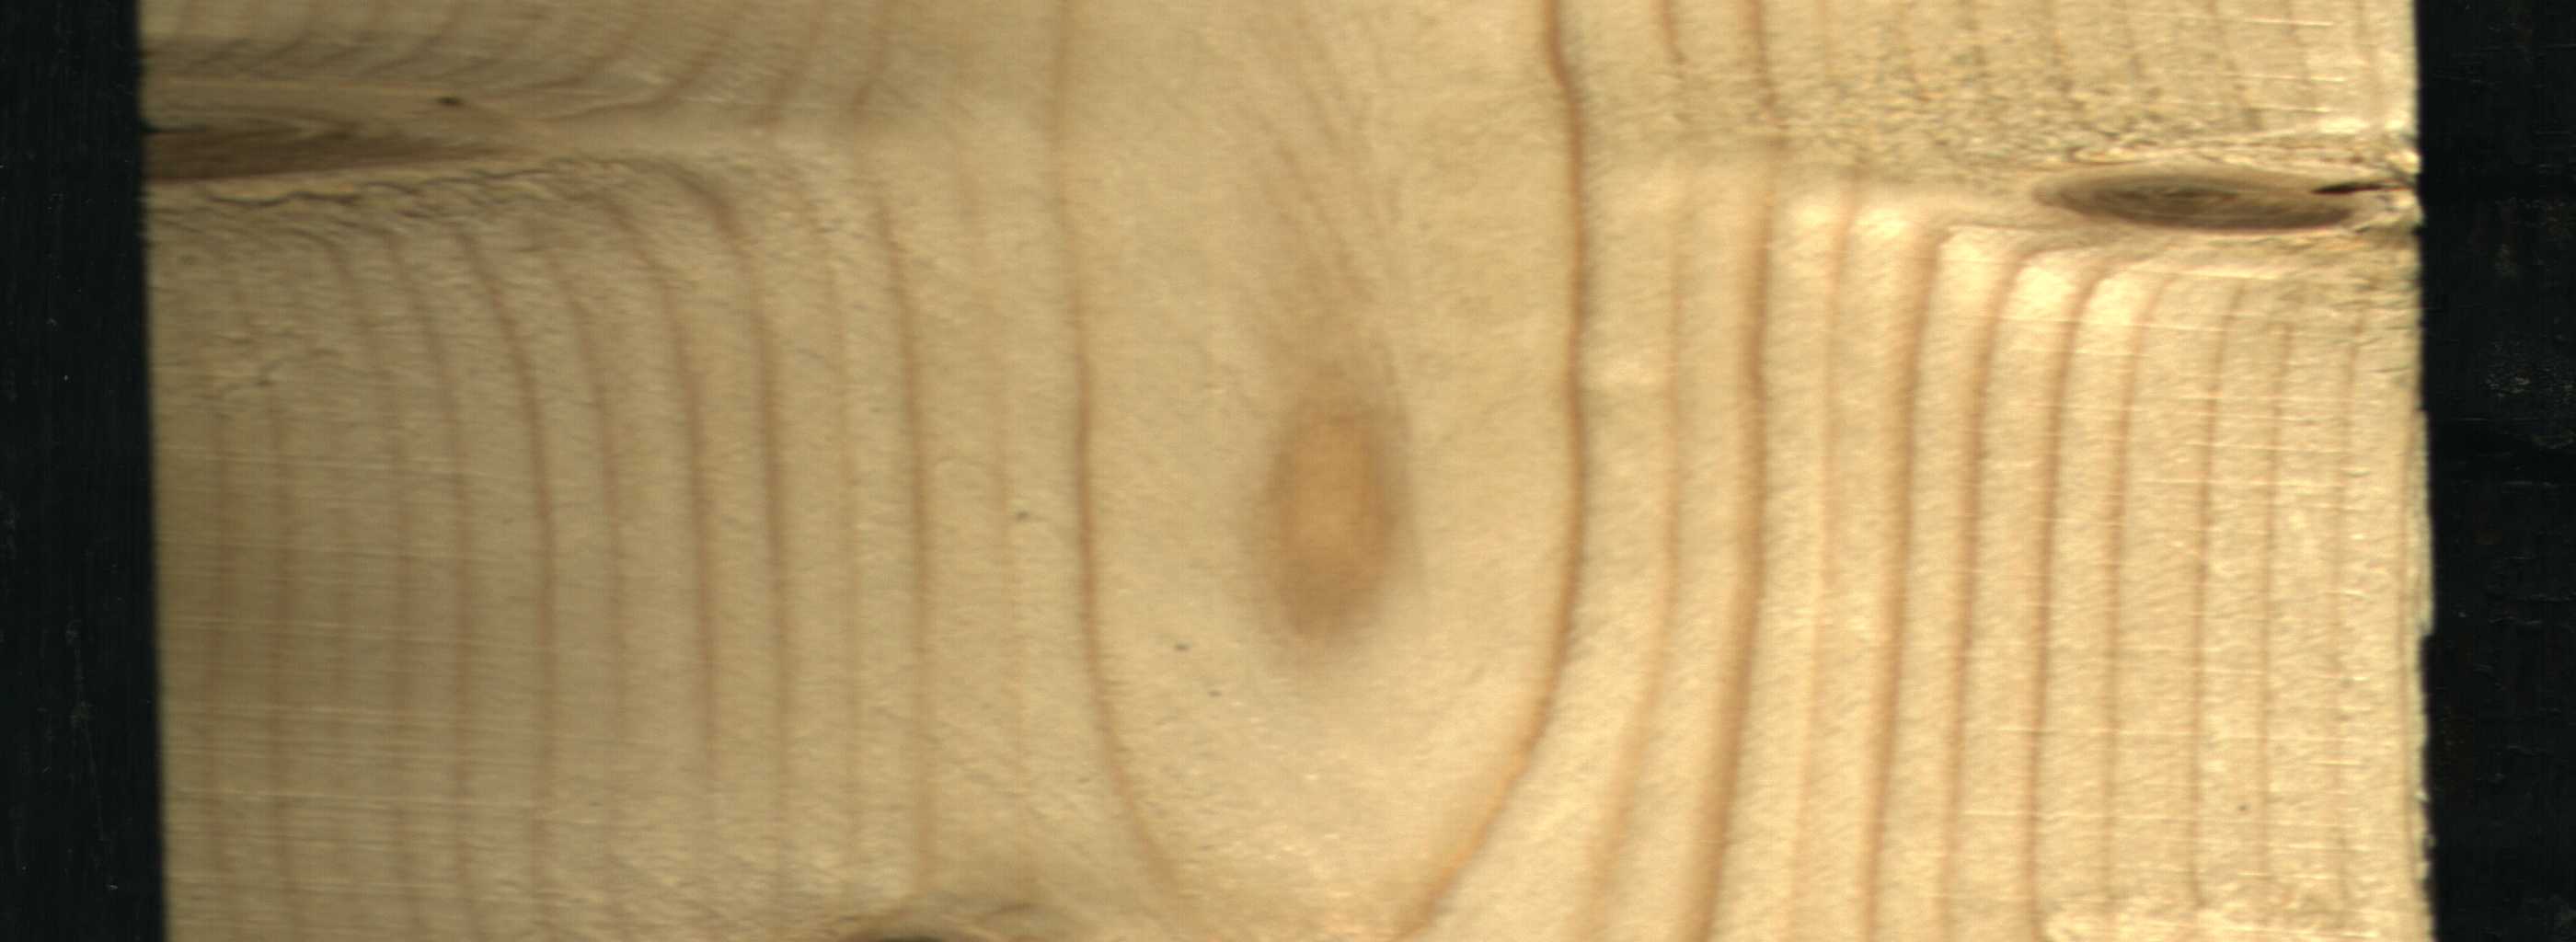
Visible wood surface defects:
Live_Knot
Live_Knot
Live_Knot